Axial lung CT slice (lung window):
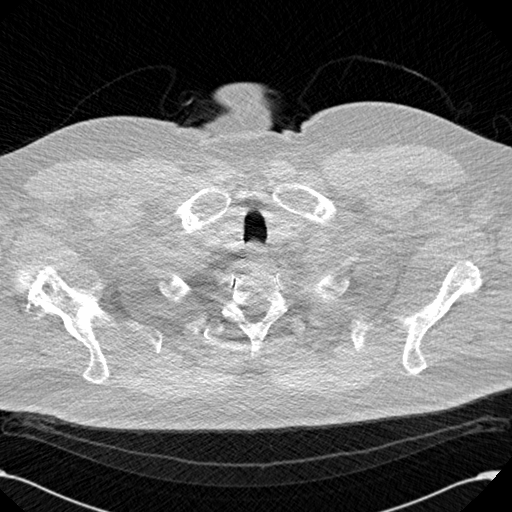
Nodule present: no